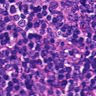
Metastatic tissue present: no